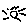
Label: sun